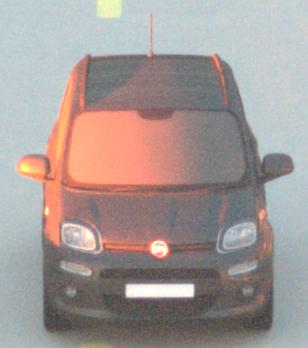
Make: Fiat
Model: Panda 1.2 8V
Detailed model: Panda (312)
Model produced from: 2013/02
Model produced until: 2013/12
Doors: 5
Color: gray
Road condition: dry road
Daytime: sunrise or sunset
Contrast: medium contrast